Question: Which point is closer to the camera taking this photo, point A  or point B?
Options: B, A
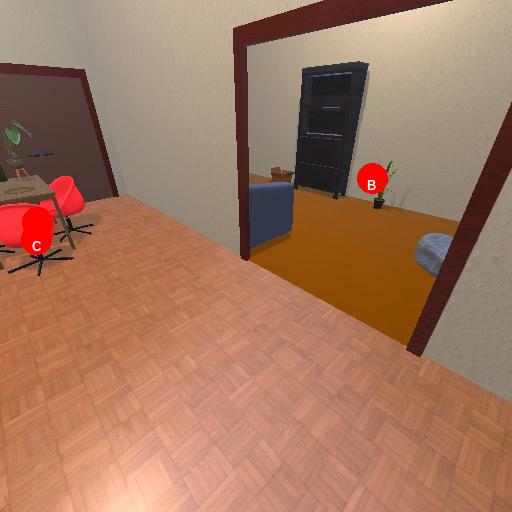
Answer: B